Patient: sex M, age 59
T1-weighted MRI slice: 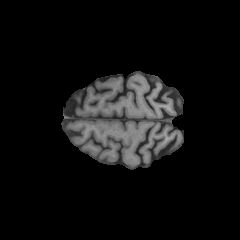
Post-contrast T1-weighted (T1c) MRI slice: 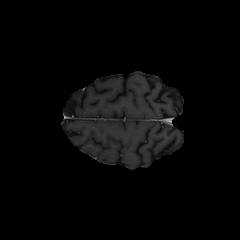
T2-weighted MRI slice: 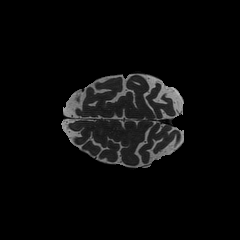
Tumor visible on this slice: no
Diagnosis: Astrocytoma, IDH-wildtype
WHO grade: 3